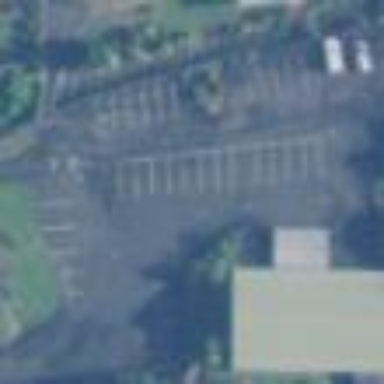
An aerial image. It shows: Parking area with surface.